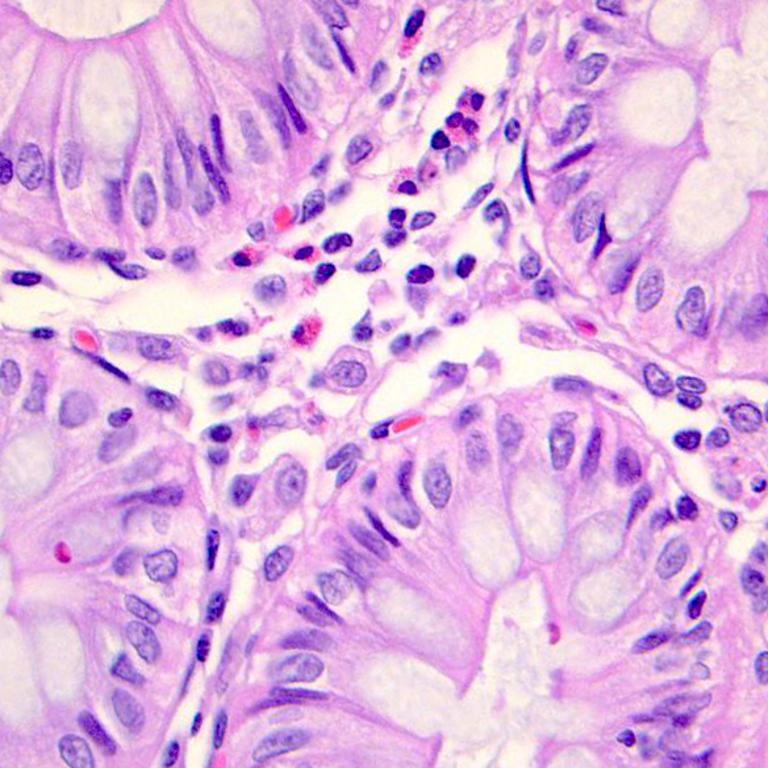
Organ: colon
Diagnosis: benign